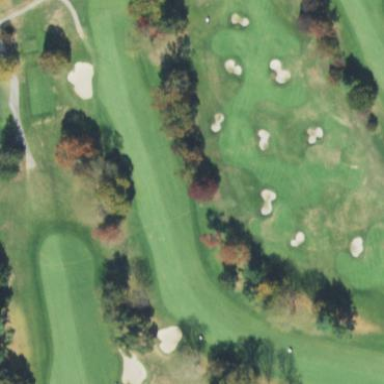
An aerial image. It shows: Grassy area designated as golf fairway.